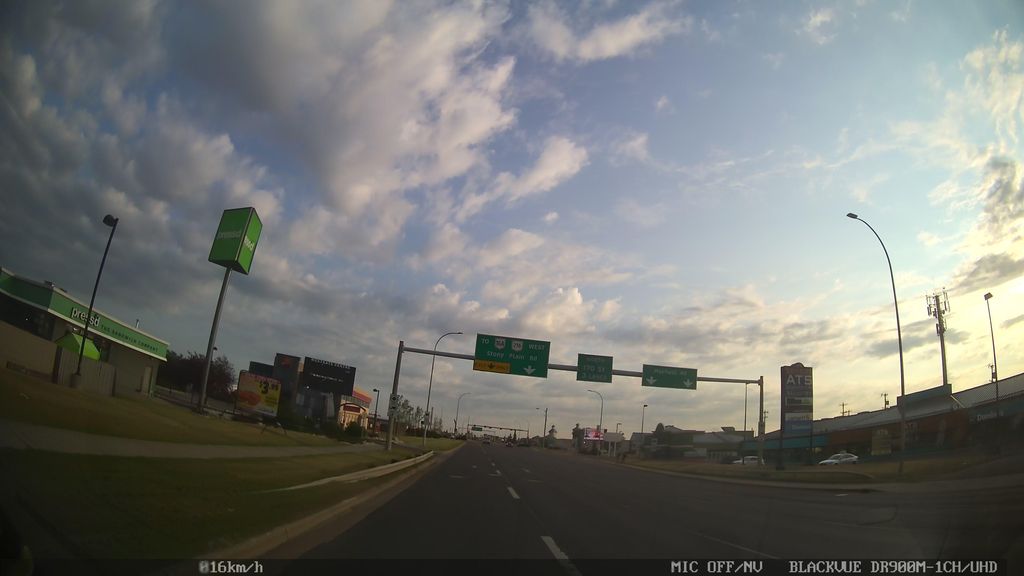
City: edmonton